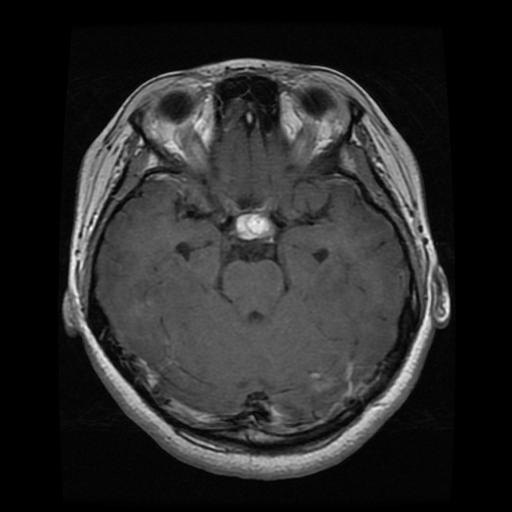
Label: pituitary